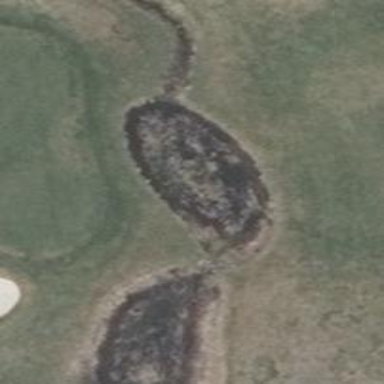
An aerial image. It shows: Water hazard on golf course. The hazard is natural water feature.